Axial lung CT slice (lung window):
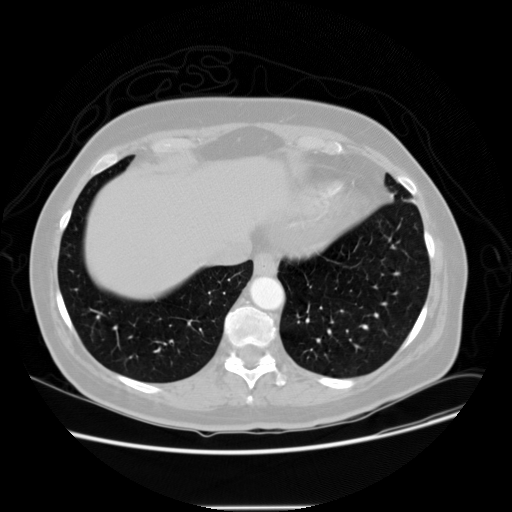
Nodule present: no